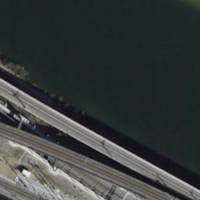
EUNIS habitat code: 15
Species observed at this site:
Campanula trachelium